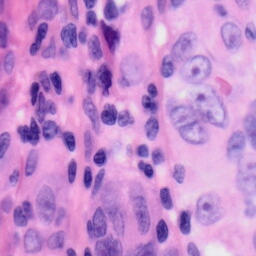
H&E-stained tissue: Skin